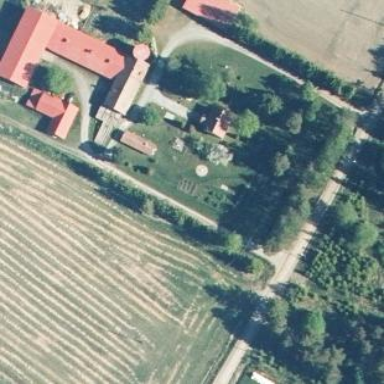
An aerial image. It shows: Residential garden.